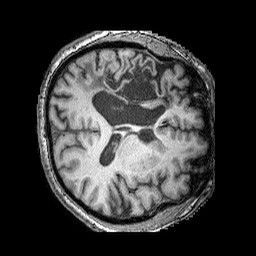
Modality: T1w
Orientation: axial
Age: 57
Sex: male
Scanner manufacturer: siemens
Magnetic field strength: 3 T
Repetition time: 2.25 s
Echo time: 0.00415 s